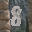
Label: 8